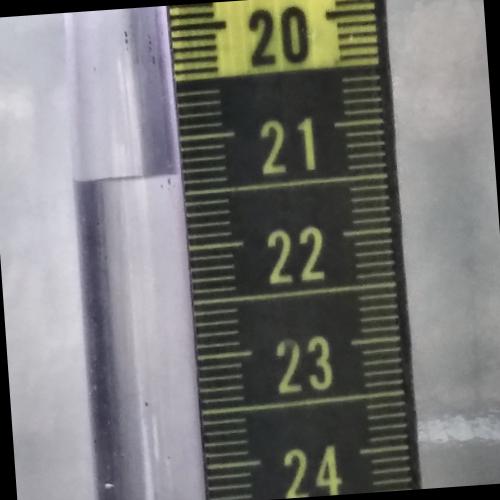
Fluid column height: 21.3 cm